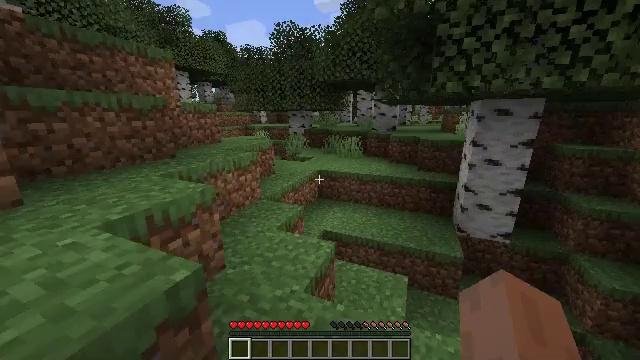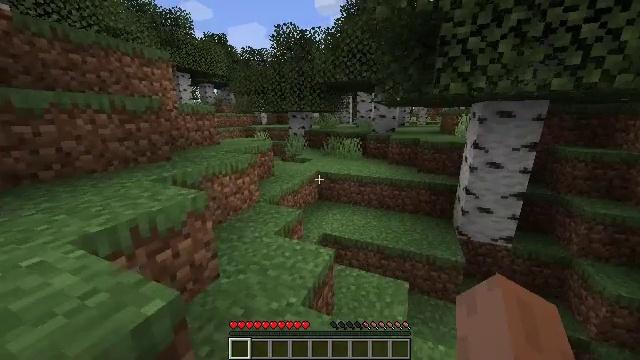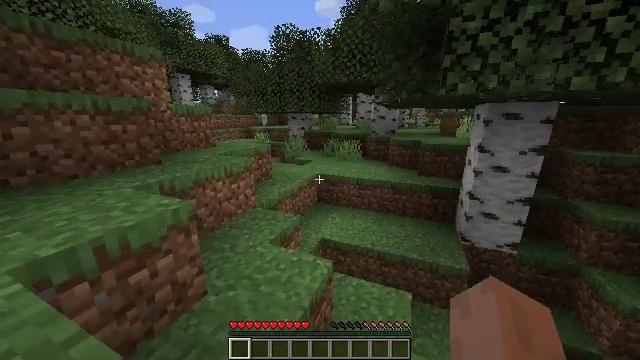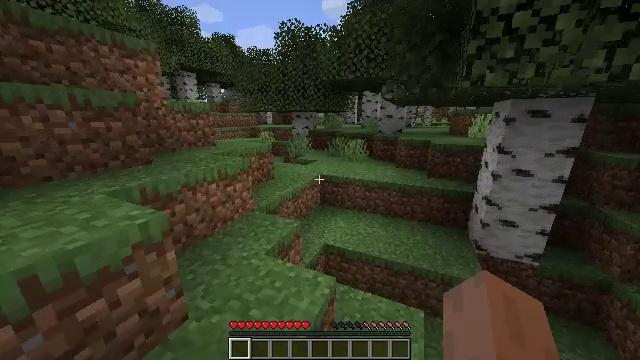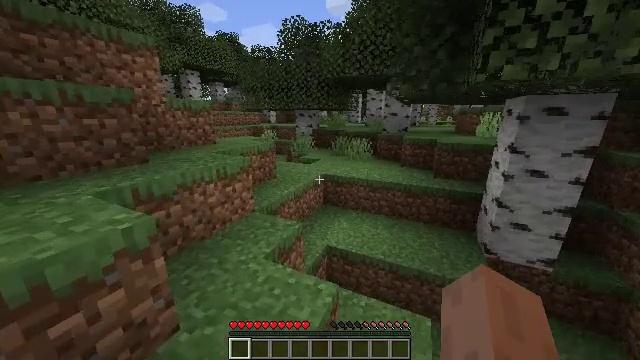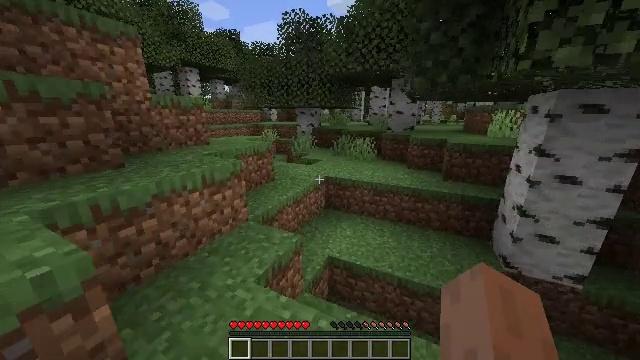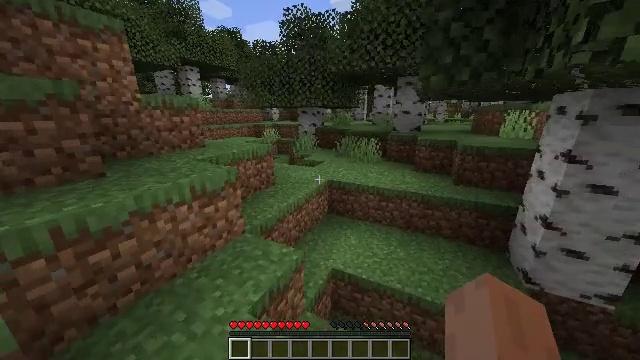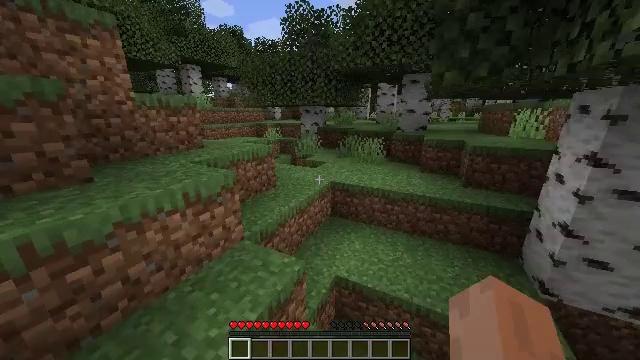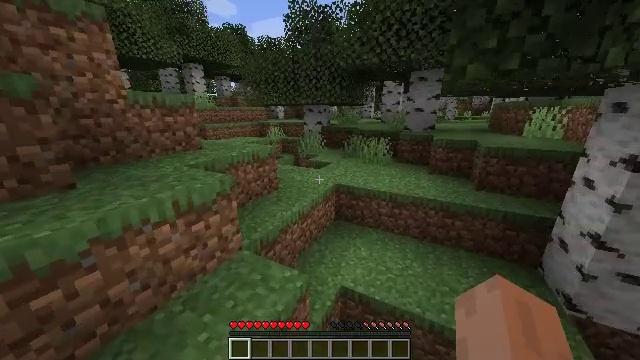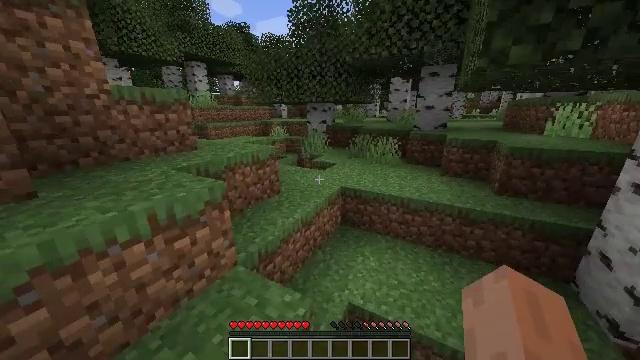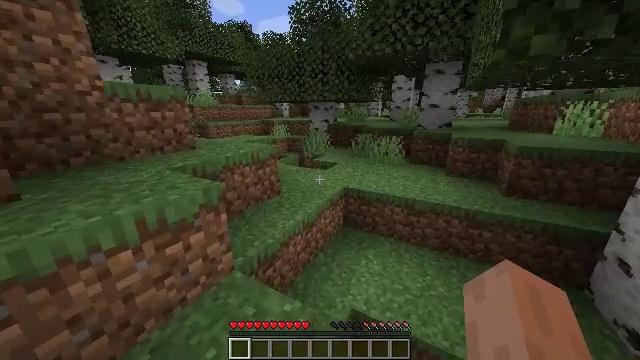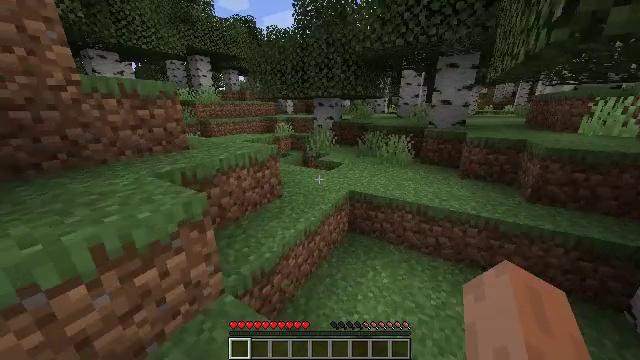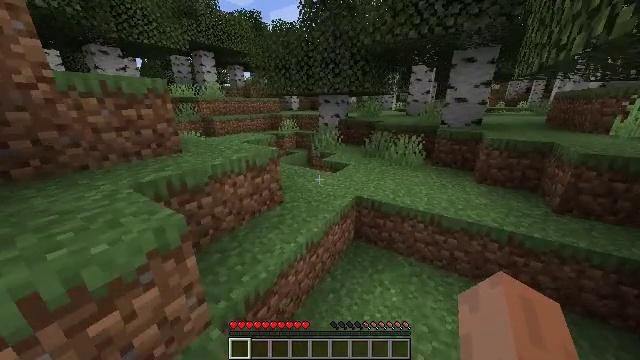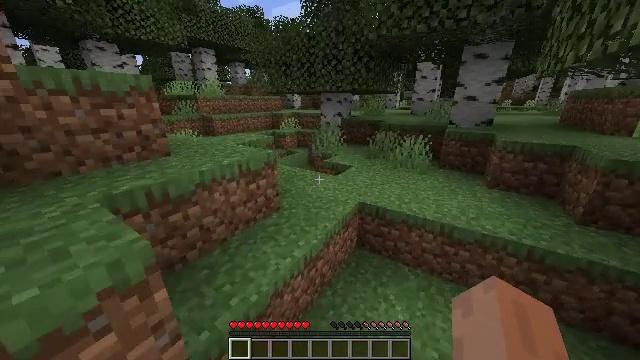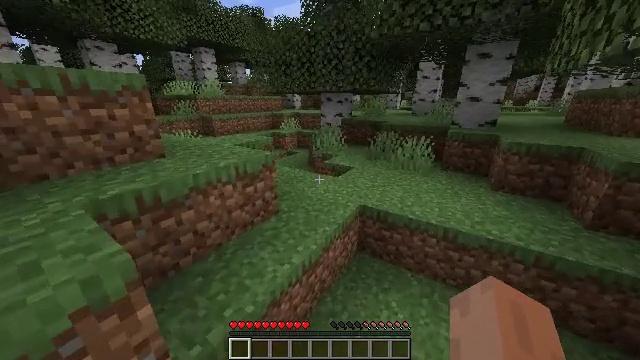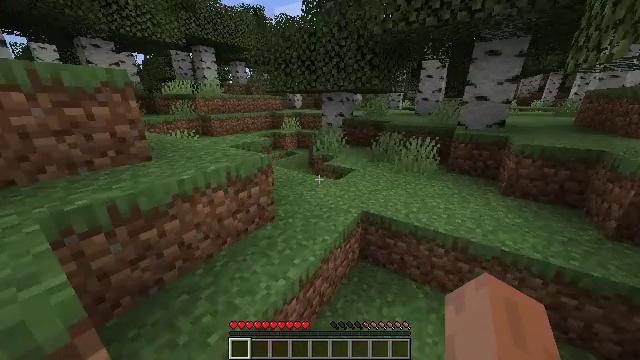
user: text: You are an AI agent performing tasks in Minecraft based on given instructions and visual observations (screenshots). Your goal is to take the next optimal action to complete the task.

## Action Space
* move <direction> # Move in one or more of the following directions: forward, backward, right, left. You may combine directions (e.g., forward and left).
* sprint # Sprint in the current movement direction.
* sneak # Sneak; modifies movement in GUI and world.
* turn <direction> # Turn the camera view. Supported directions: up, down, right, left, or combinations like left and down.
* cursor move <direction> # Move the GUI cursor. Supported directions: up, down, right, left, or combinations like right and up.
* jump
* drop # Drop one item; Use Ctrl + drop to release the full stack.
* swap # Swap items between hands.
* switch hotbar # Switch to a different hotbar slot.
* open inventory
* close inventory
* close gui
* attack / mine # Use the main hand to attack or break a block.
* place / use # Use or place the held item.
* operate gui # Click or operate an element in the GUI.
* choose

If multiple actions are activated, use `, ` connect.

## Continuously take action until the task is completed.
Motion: motion action
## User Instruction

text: Pick the peony from the grass.
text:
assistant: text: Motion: move forward, sprint
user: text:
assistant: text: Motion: move forward, sprint
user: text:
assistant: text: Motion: move forward, sprint, turn left
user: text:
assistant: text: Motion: move forward, sprint
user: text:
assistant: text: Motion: move forward, sprint
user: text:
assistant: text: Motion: move forward, sprint
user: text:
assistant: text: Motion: move forward, sprint
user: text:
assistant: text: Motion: move forward, sprint
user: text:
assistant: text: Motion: move forward, sprint, turn left
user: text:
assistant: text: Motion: move forward, sprint
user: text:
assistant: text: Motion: move forward, sprint, turn left
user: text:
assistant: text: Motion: move forward, sprint, turn left
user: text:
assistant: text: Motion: move forward, sprint
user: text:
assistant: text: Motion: move forward, sprint
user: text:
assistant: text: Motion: move forward, sprint
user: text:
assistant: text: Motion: move forward, sprint
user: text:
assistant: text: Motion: move forward, sprint
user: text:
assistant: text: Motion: move forward, sprint
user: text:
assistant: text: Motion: move forward, sprint
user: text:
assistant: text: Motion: move forward, sprint
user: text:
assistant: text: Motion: move forward, sprint
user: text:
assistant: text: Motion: move forward, sprint
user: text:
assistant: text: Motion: move forward, sprint
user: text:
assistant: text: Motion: move forward, sprint
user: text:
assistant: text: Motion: move forward, sprint
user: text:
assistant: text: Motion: move forward, sprint
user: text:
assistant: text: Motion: move forward, sprint
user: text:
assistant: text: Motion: move forward, sprint
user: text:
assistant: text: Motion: move forward, sprint, turn left, jump
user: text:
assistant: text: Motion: move forward, sprint, turn left, jump